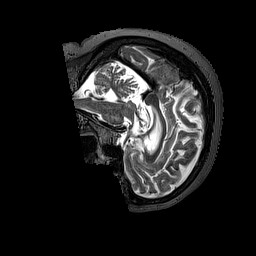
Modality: T2w
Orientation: sagittal
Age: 57
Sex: female
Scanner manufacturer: siemens
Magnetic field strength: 3 T
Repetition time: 3.2 s
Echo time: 0.567 s